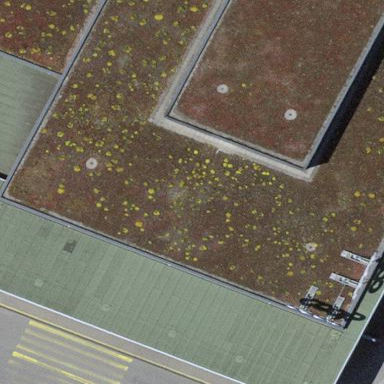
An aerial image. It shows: View of roof of building.